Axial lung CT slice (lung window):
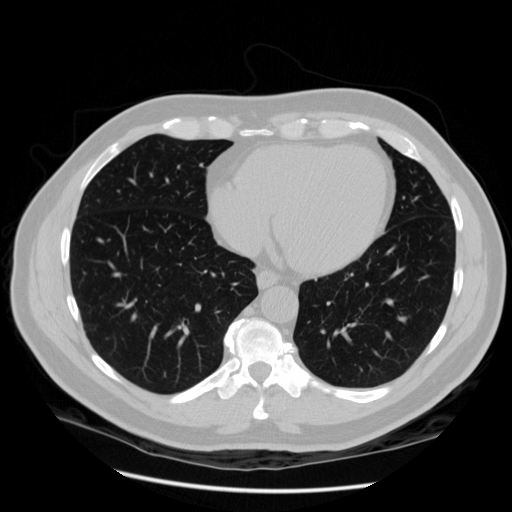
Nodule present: no